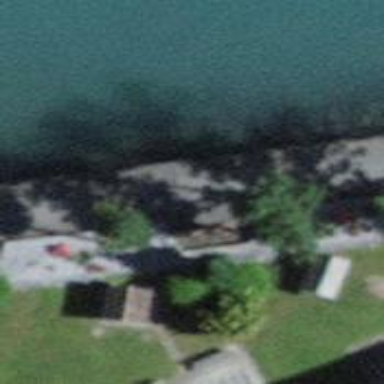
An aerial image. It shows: Bench.